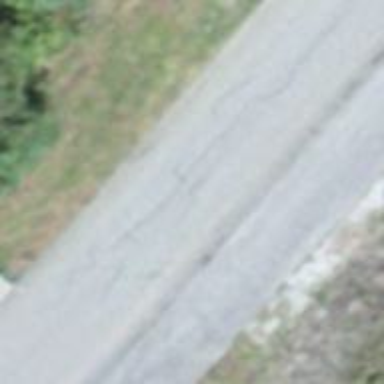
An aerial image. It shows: Unclassified road with asphalt surface.